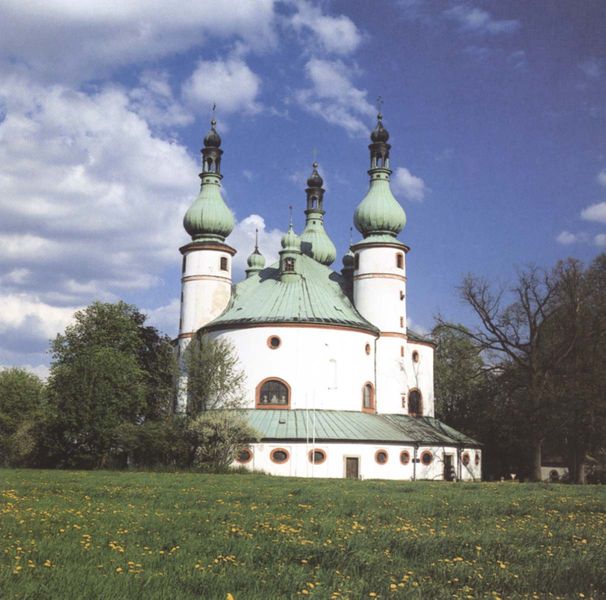
Titel: Wallfahrtskirche Kappel bei Waldsassen
Künstler: Georg Dientzenhofer
Standort: Kappel, Wallfahrtskirche zur Heiligen Dreifaltigkeit (EU - D - Bayern)
Schlagwörter: himmel, weiß, bäume, gelb, grün, blumen, fenster, tür, blüten, dach, gras, rasen, rot, wiese, kirche, wald, oval, rund, turm, kuppel, metall, bronze, foto, zwiebel, zinn, kloster, kreuz, türmchen, türme, zwiebelturm, zwiebeltürme, kupfer, kreuze, rundbau, rundgang, runde fenster, kirchd